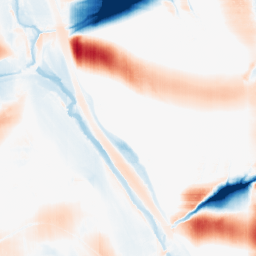
Category: morphological
Decomposition family: morphological_square
Decomposition parameters: operation: average
size: 50
Upsampling method: regularized
Upsampling parameters: scale: 2
lambda_reg: 0.01
Upsampling scale: 2